Question: I'm stuck with a question about cache performance in the below practice exam. Could you please give me some hints on how to solve it? Here is my draft answer:
1. The arrays a, b span the entire 32 pages of the cache.
2. The loop runs twice so the first loop will warm up the cache. 2048 is the number of cold misses caused by the a[i], b[i] assignments in the first loop.
3. In OS1, the cache is virtually indexed because the translations cause more cache misses in trials 1 and 3 (although I cannot explain the dramatic drop and increase in trials 2 and 3).
4. In OS2, the cache is physically indexed.
5. In part (c) the candidate page placement strategies that reduce cache misses are page coloring and bin hopping, but I dont know how to decide which one is used.
I appreciate any hints. Thank you.

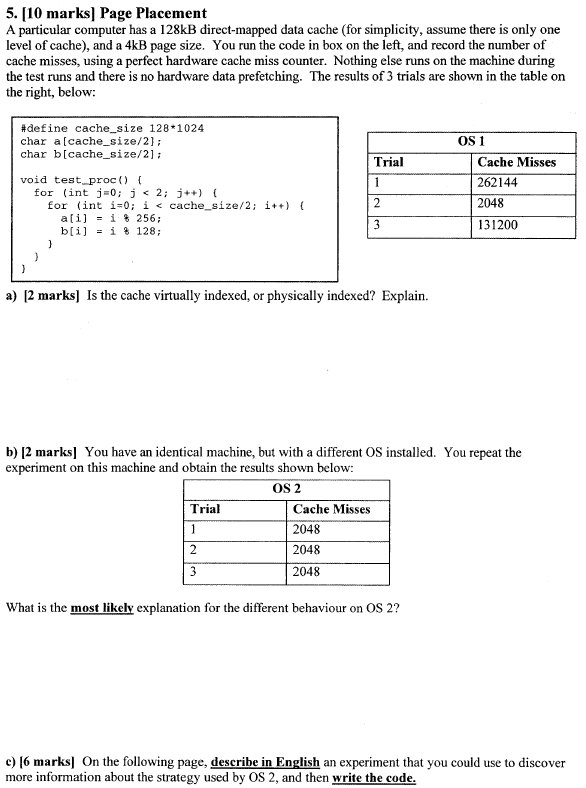
Answer: a) The cache is physically indexed. The OS is allocating "random" physical pages causing a large deviation in test results. If the cache was virtually indexed there would be no large deviation in test results (as there would be no large deviation in virtual addresses used).
b) The most likely explanation is that the second OS is not allocating "random" physical pages (e.g. some sort of page colouring scheme - see <URL>.
c) I'd use a search engine to discover more information about the strategy used by OS 2.
Note 1: I have no idea what the answer for the last question should be (seems like a silly question to me).
Note 2: The cache is hardware and won't magically redesign its own silicon (e.g. from virtually indexed to physically indexed) when a different OS is installed.